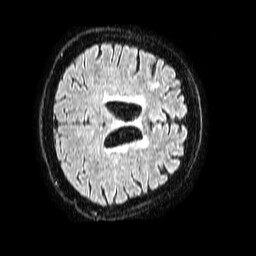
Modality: FLAIR
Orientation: axial
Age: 63
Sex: female
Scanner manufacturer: philips
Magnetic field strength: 1.5 T
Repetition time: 4.8 s
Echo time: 0.3 s